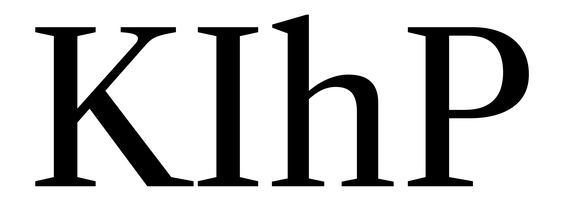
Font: LibreCaslonText_Regular